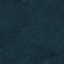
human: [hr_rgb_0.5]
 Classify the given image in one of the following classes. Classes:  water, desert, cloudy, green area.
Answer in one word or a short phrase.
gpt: green area